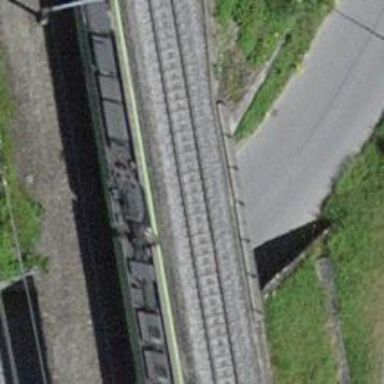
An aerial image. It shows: Single-track railway with electrified contact lines.